Field crop: maize
Growth stage: 2
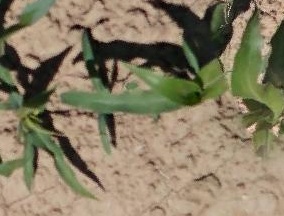
Species: maize